Question: I am learning how to do 3D development on android. I started with a simple rotating planet with some clouds. I have spent past 2 days trying to get atmospheric glow added to the planet. I looked online and tried working with shaders but was unable to get far.
My question is, what is the best way to achieve this? I nudge in the right direction may be all I need.
I attached a screenshot of the planet I have so far, as well as the end goal I am shooting for.
Thank you for any help.
Current progress:

End Goal:
<URL>
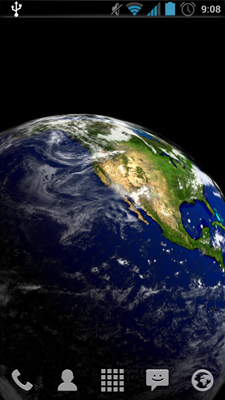
Answer: What you need is usually done in post process render pass.So for example :
Pass -1 : Render the planet model into FBO texture attachment.
Pass- 2 :Set screen quad , and attach the texture from the previous pass as sampler uniform.
Then in the fragment shader apply a glow effect .
For the glow, there are many ways of doing it.For example you can draw the silhouette of the planet in the first pass ,give it color fill of your glow and then bluring it using smoothstep().Then in post -process pass you put it under the main planet texture.
In fact <URL> you can see a lot of code samples on how to do a glow for circular objects.
One more thing.Adding blur based glow can impact the performance greatly on mobile device.There is a technique called "Distance Field".<URL> you can find the papers and the code how to get it done.